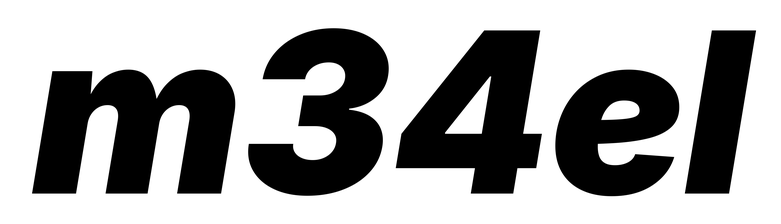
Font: Inter-Italic_Black_Italic